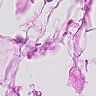
Metastatic tissue present: no